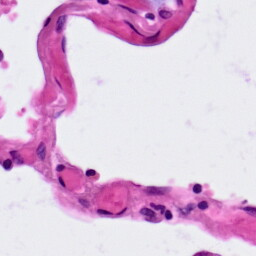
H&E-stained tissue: Lung